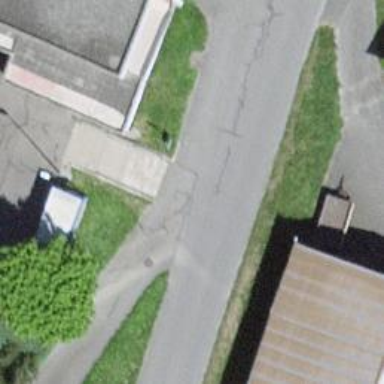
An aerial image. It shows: Bus stop with platform for public transport.